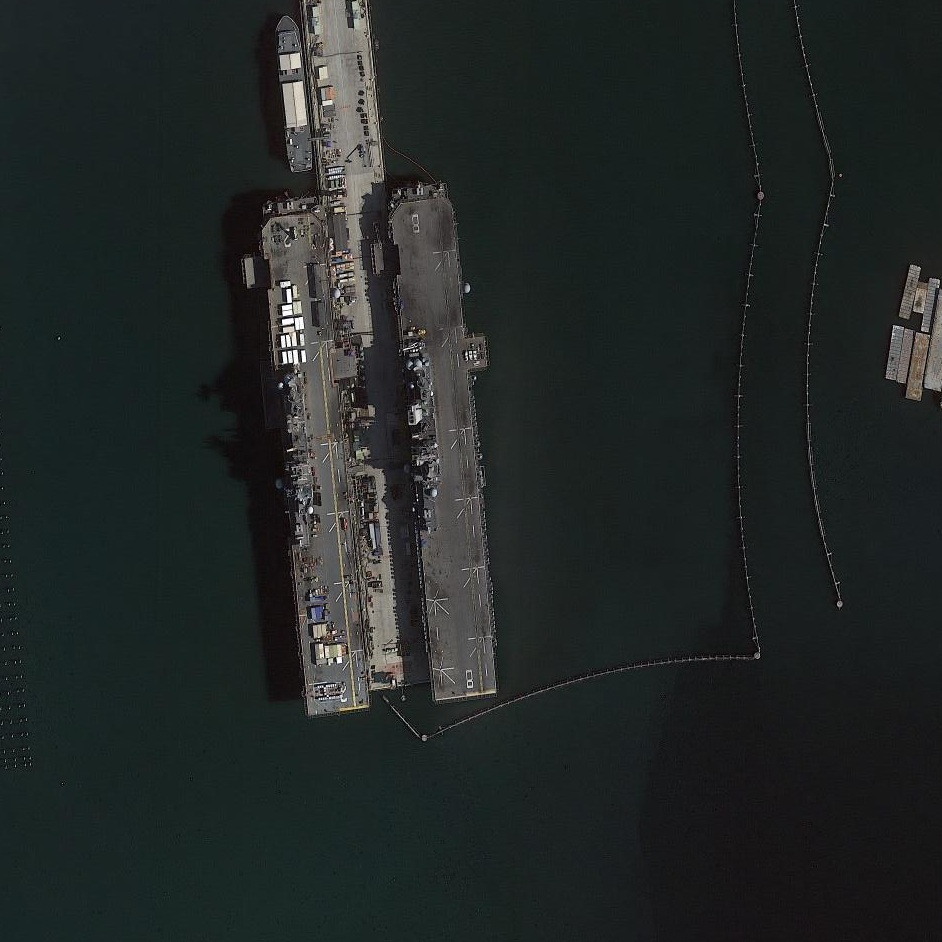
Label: assault